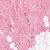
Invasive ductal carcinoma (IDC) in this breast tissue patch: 0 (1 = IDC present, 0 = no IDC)